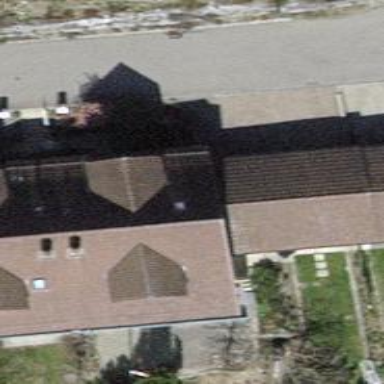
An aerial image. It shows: Garage.